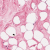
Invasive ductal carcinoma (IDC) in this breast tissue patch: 0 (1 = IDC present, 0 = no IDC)